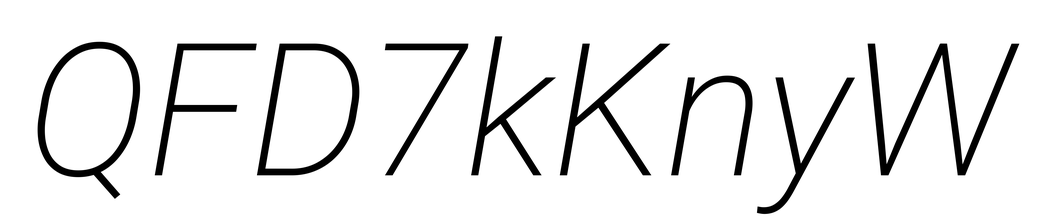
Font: Roboto-Italic_ExtraLight_Italic